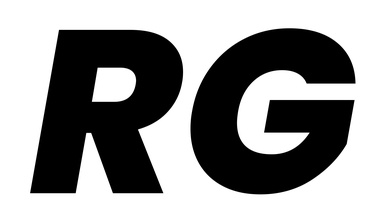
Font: Poppins-ExtraBoldItalic